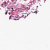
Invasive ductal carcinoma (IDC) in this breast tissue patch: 0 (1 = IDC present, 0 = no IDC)